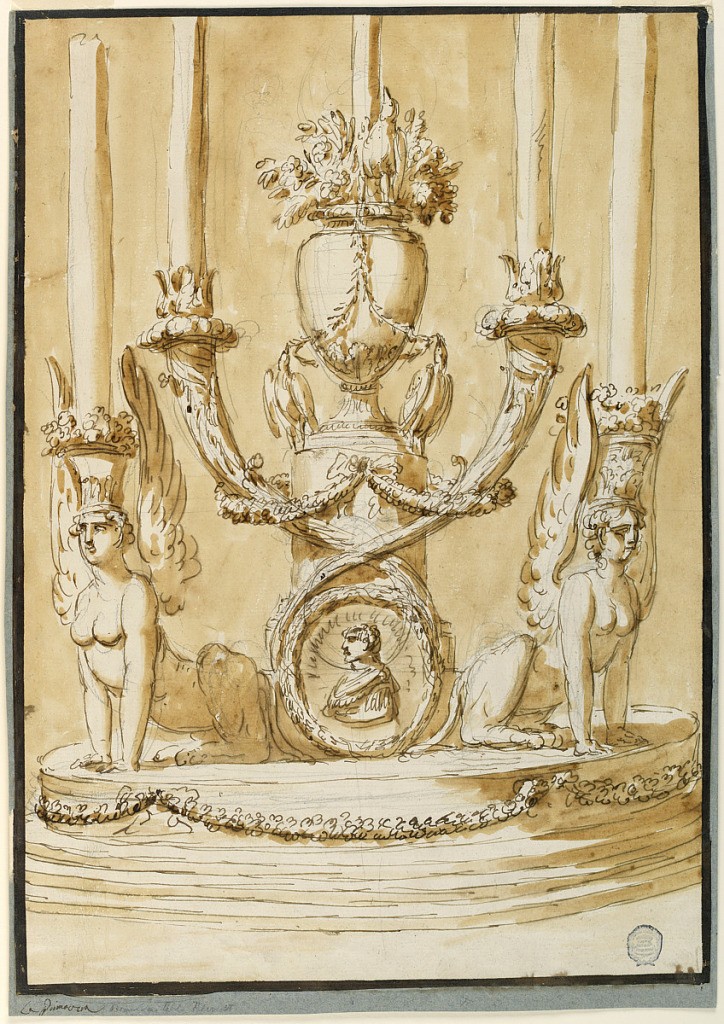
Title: Candlestick
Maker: Giuseppe Barberi, Italian, 1746–1809
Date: ca. 1780
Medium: Pen and brown ink, brush and brown wash, graphite on off-white laid paper, lined
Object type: Drawing
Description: Vertical rectangle. Below is a circular base with three steps. Two sphinxes sit radially carrying a basket with flowers upon their heads from which a candle rises. In the center is a pedestal with a vase. In front of it is below a medallion with a bust portrait, above tow crossed horns which are supported by festoons. Each carries a candle. At the foot of teh vase are two birds supporting festoons. Another stands at the foot of the upper candle which rises from flowers. Framing dark brown stripe. Mounted and framed except above stripes fo gray blue paper.